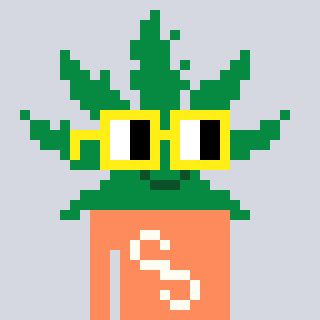
a pixel art character with square yellow glasses, a weed-shaped head and a peachy-colored body on a cool background